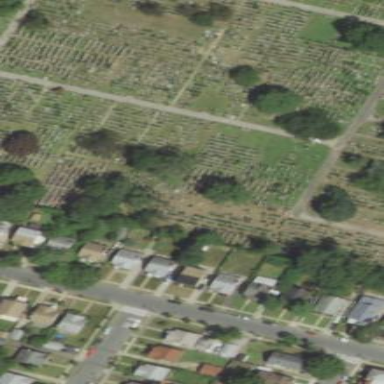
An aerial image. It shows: Sector in the cemetery.